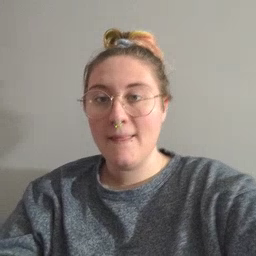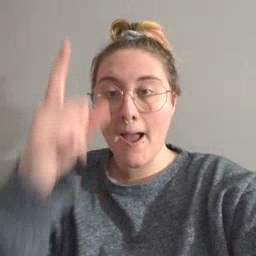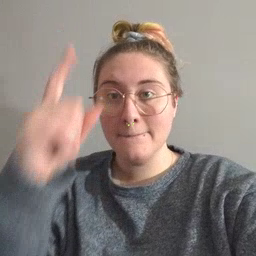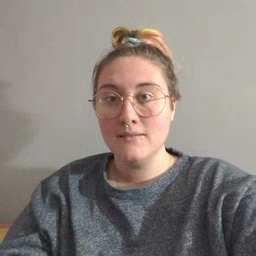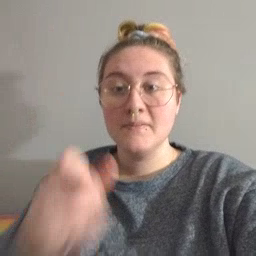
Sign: up